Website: apple
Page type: customer-info-address
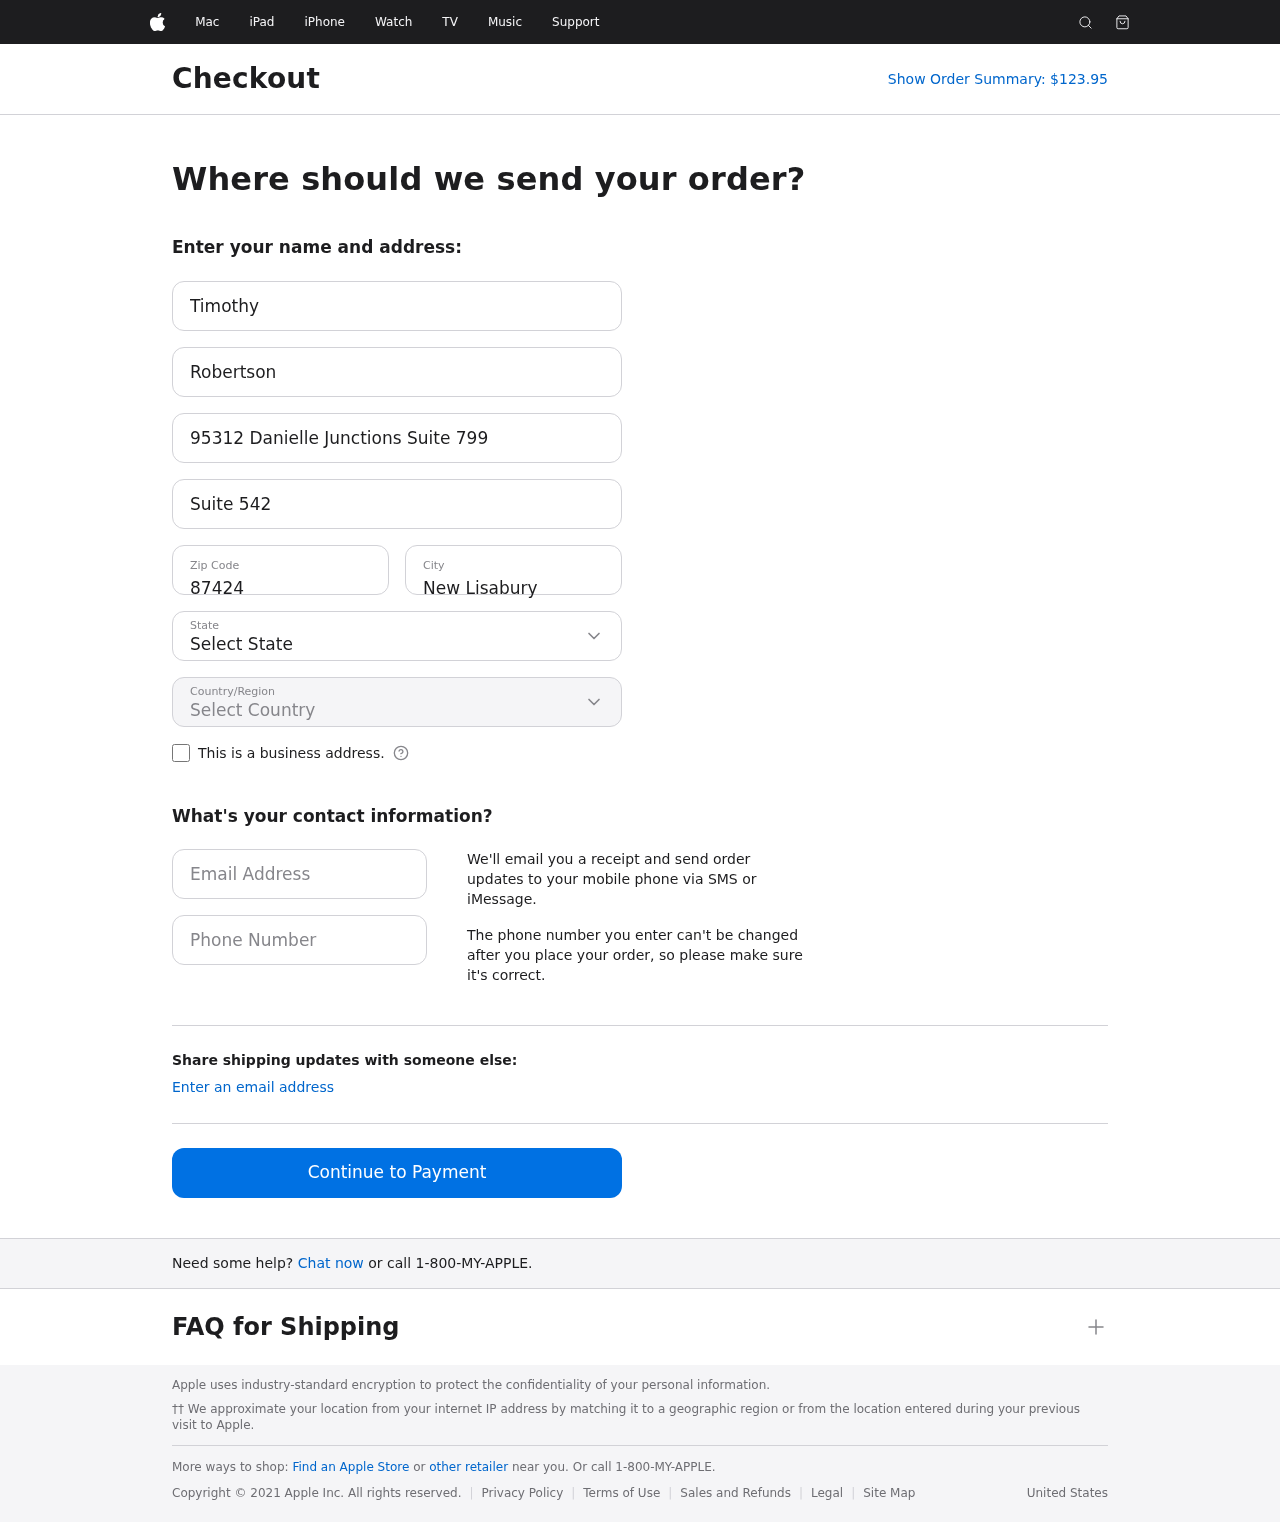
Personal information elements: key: PII_CITY
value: New Lisabury
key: PII_COUNTRY
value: United States
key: PII_EMAIL
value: trobertson@gmail.com
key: PII_FIRSTNAME
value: Timothy
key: PII_LASTNAME
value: Robertson
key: PII_PHONE
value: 3517194779
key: PII_POSTCODE
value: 87424
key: PII_STATE
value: Hawaii
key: PII_STREET
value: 95312 Danielle Junctions Suite 799
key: PII_STREET2
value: Suite 542
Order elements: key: ORDER_TOTAL
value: Show Order Summary: $123.95